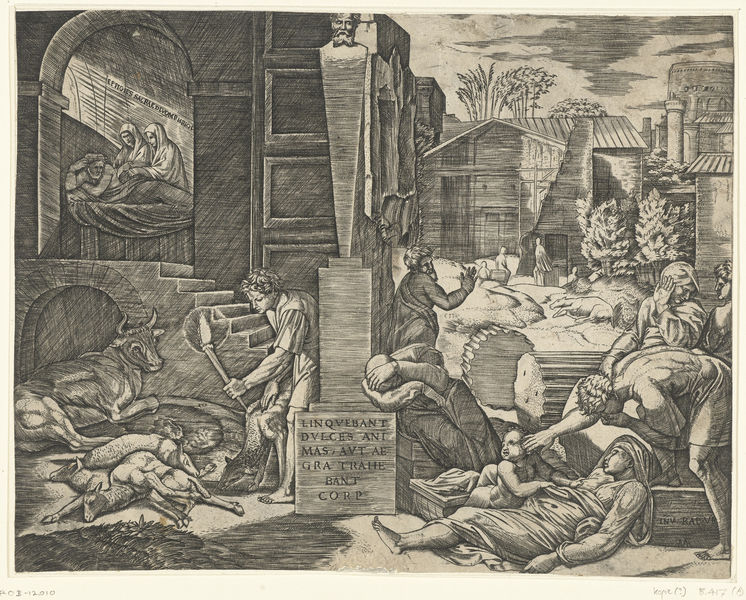
Titel: Pest bij de Trojanen op Kreta en droom van Aeneas
Künstler: Marcantonio Raimondi
Standort: Amsterdam
Institution: Rijksmuseum
Schlagwörter: kampf, mann, menschen, schwarz, szene, säule, säulen, weiss, zeichnung, tiere, architektur, geschichte, tod, trauer, häuser, hütte, figur, kind, kamin, kinder, skulptur, dorf, grafik, kuh, hof, baby, krieg, treppe, woman, lamm, schaf, religion, denkmal, druck, schwarz weiss, radierung, stich, bleistift, rom, jesus, sterben, krankheit, leid, seuche, man, roman, stall, houses, trees, zerstört, herme, dürer, kupferstich, schafe, ochse, stier, fackel, plage, children, geburt, säulenschaft, stele, buildings, statues, bull, pest, adults, polyszenisch, schwarzer tod, biblische plage, ausrottung, herme+, paople, writingsd